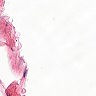
Metastatic tissue present: no